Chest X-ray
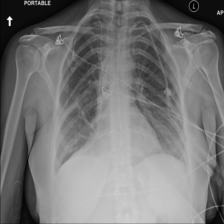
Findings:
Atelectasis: negative
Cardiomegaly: negative
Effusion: negative
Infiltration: positive
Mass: negative
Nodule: negative
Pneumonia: negative
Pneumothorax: negative
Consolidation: negative
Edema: negative
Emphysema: negative
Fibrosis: negative
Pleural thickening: negative
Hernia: negative